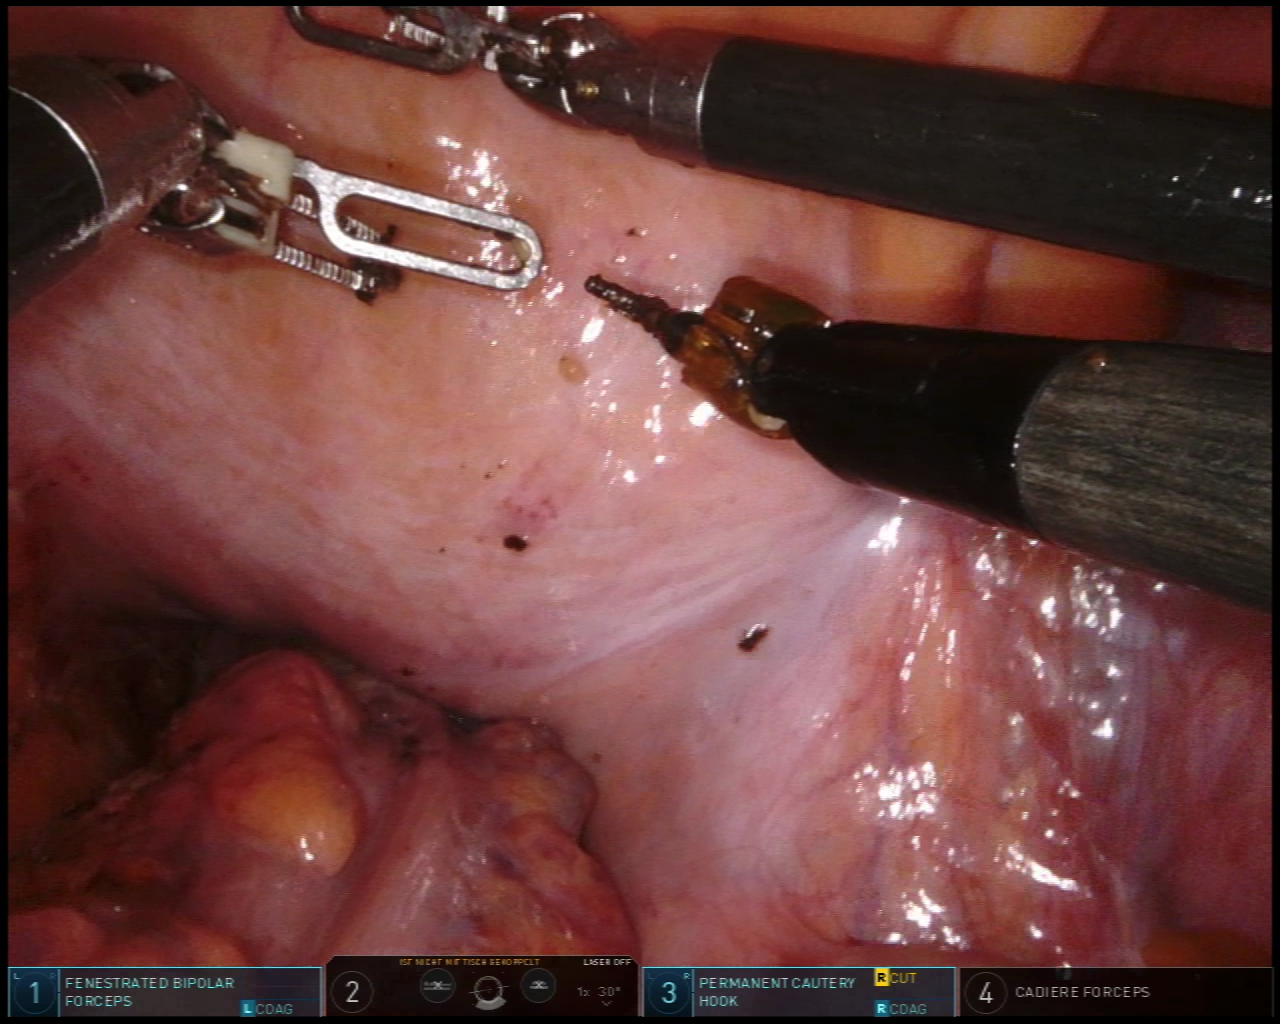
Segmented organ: colon
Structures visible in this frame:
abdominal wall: yes
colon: yes
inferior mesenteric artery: no
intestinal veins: no
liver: no
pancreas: no
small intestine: no
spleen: no
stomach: no
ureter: no
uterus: no
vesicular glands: no